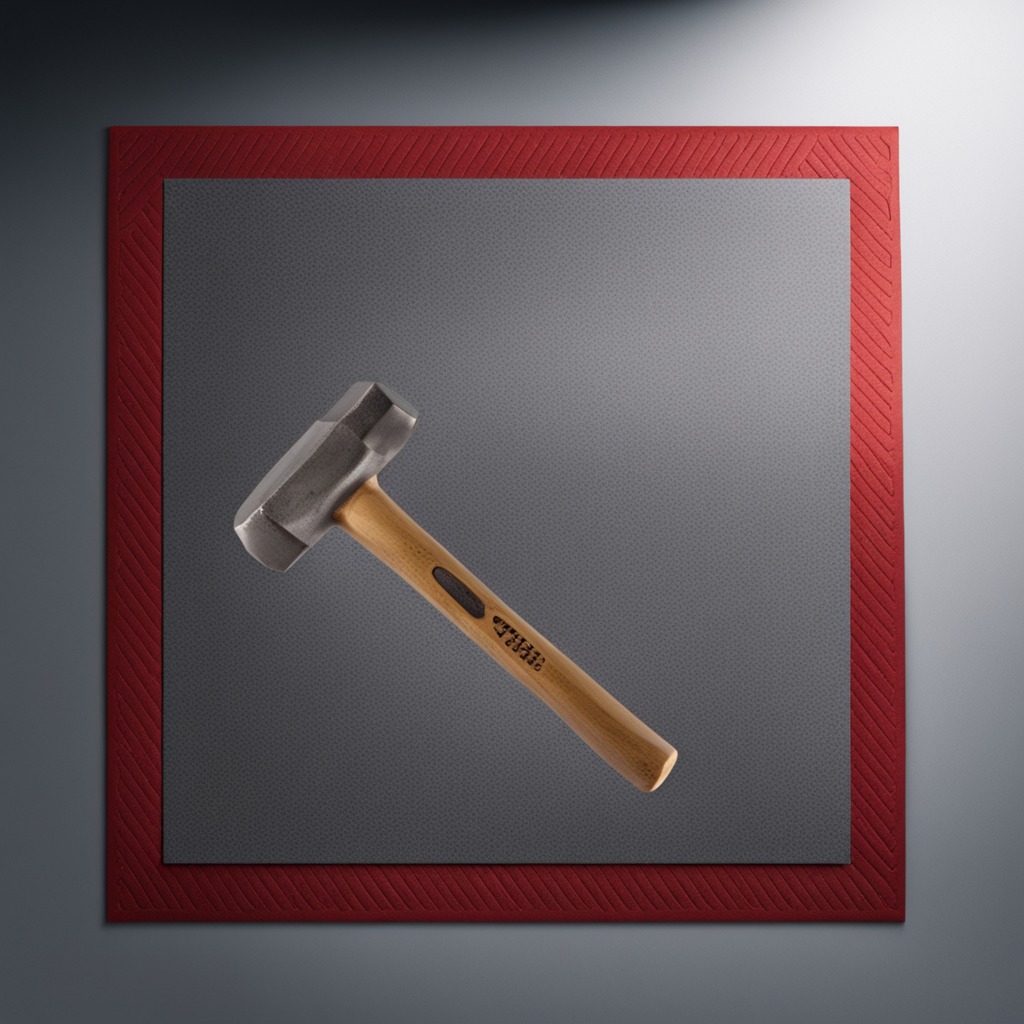
A hammer lies on the tabletop.